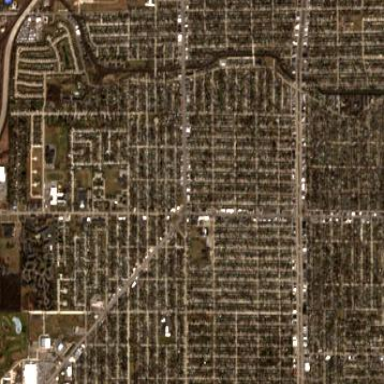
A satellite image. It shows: Neighborhood.